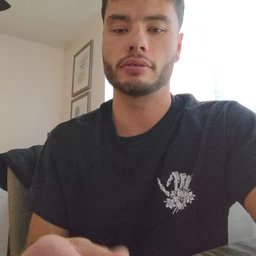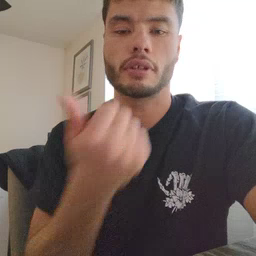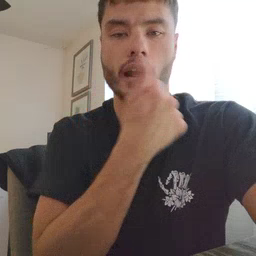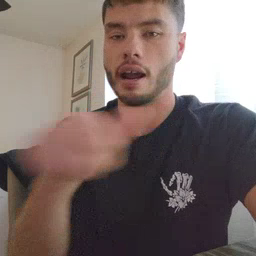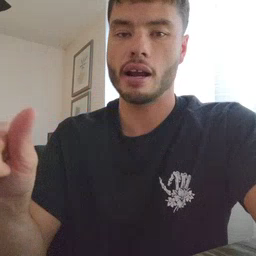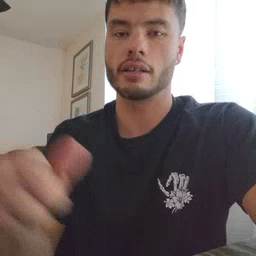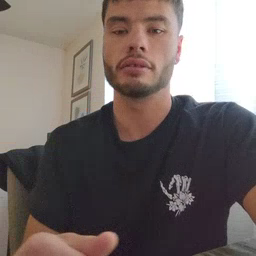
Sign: any